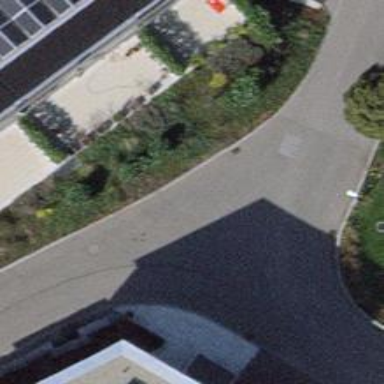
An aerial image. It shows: Residential road with asphalt surface and no sidewalks.